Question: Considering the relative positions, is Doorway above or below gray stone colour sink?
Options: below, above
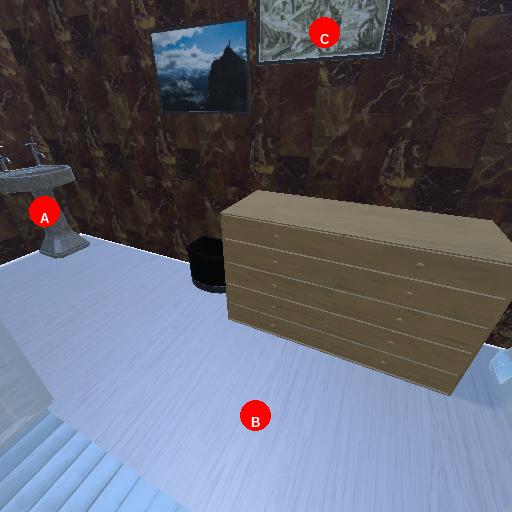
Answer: below